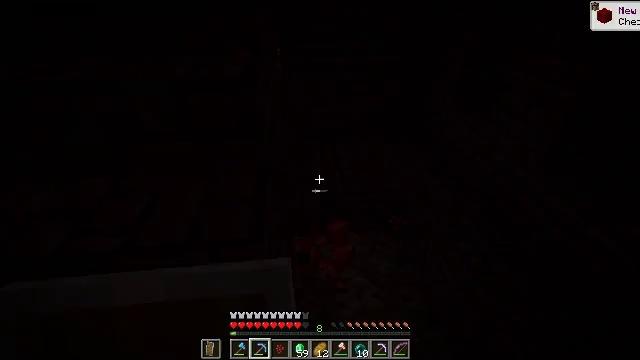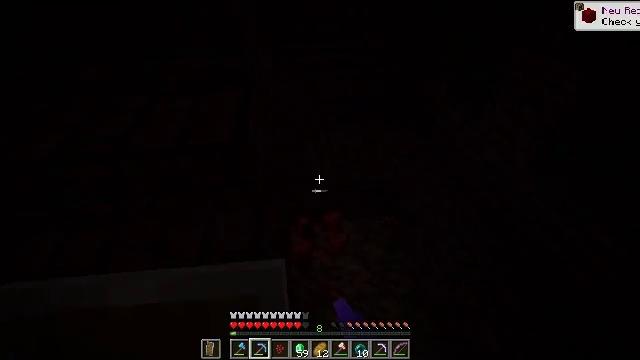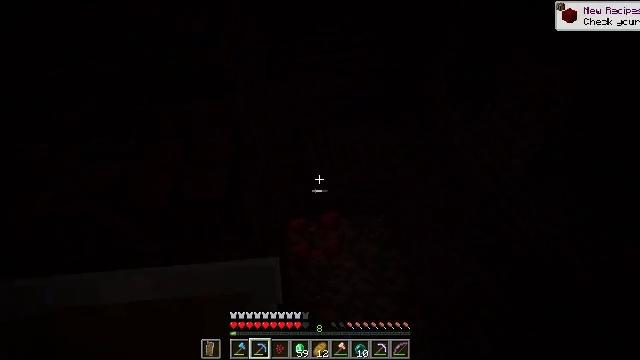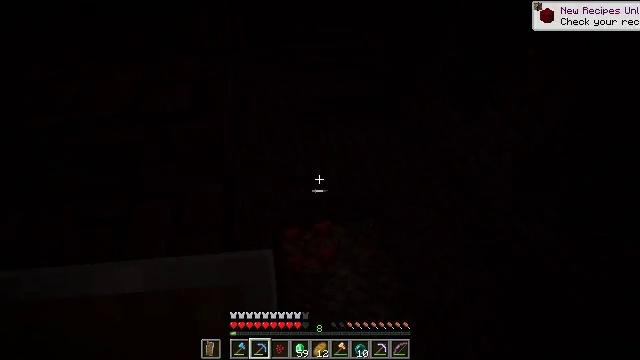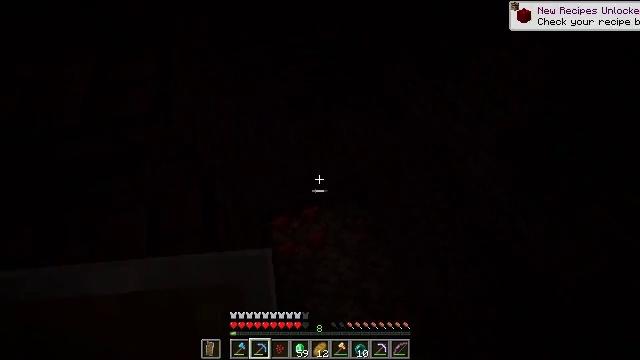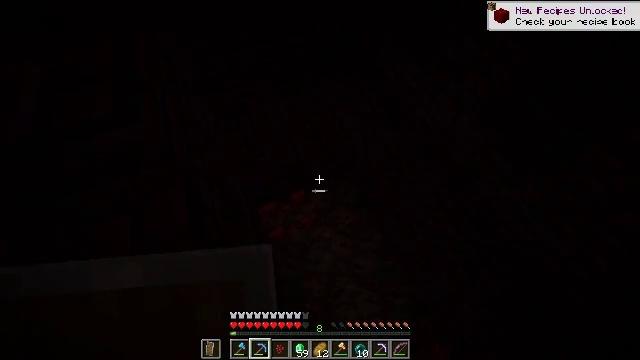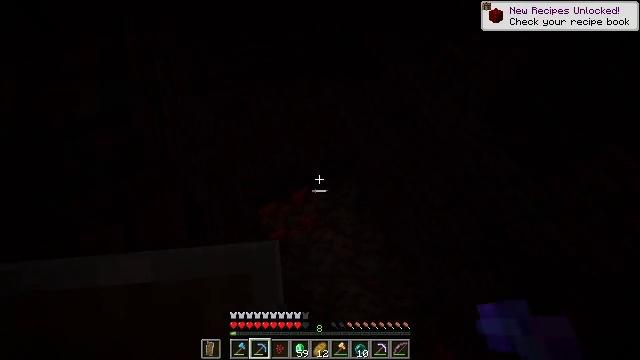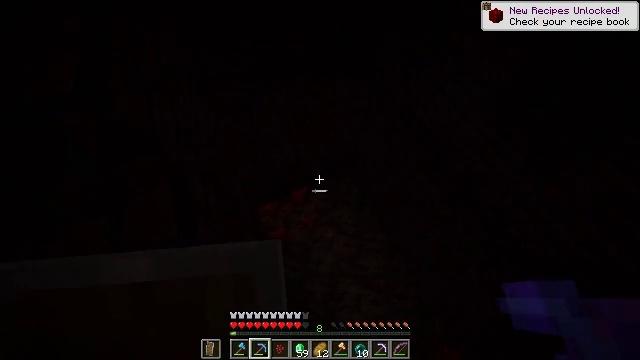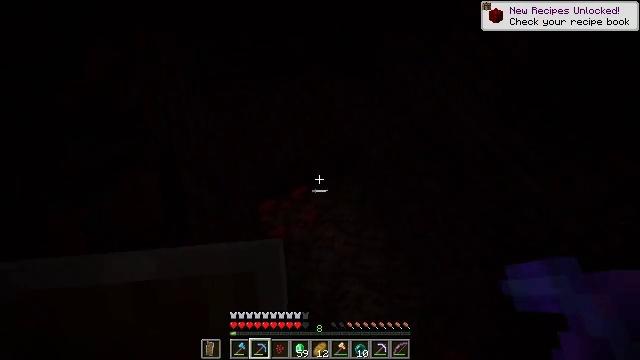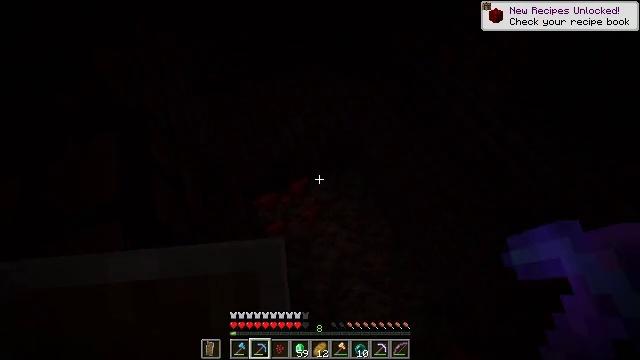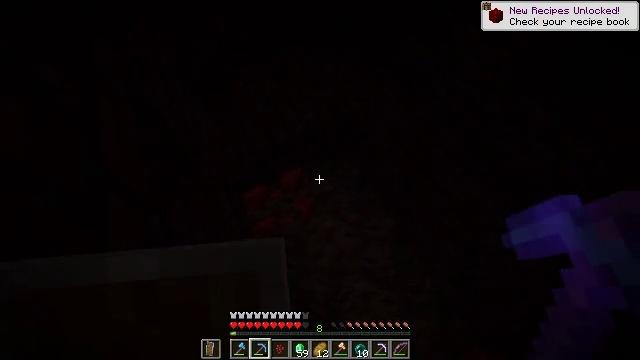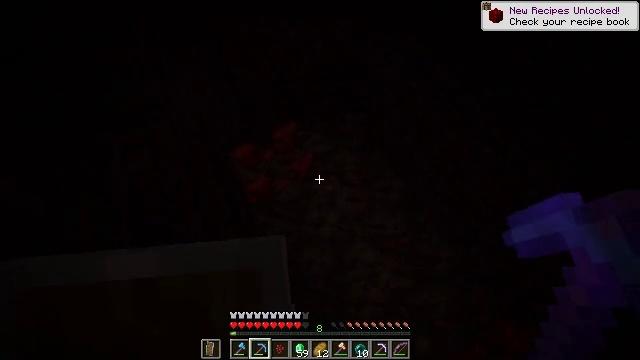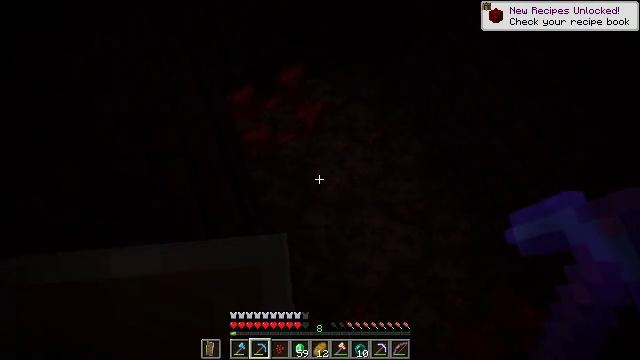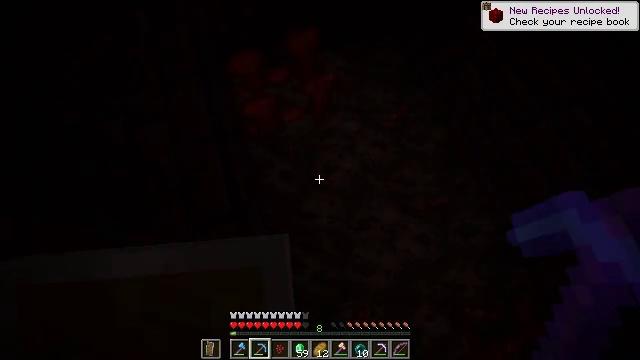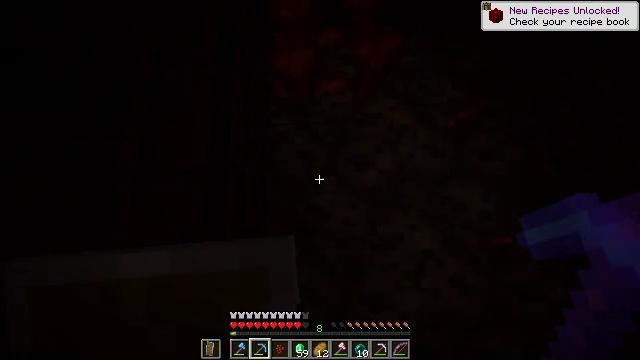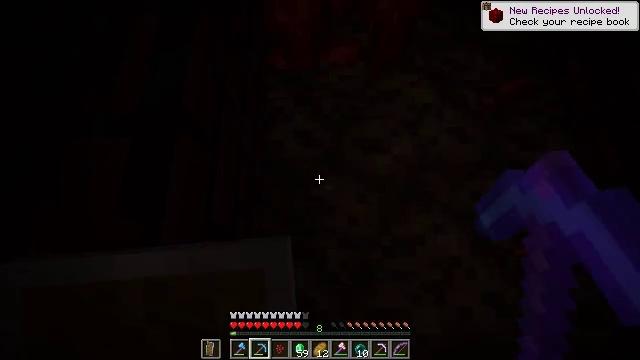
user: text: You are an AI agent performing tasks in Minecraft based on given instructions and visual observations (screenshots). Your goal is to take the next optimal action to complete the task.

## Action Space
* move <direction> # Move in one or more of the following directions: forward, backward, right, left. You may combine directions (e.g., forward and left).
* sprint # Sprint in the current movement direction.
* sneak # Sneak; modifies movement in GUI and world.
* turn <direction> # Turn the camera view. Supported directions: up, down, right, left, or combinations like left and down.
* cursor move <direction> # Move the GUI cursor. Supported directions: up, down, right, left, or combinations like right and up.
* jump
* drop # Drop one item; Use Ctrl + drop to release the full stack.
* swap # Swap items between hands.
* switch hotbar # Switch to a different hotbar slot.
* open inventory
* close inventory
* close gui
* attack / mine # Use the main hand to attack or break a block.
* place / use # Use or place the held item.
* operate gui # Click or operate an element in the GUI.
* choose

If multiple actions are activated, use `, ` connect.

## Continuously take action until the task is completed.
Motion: motion action
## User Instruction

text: Retrieve nether wart from the ground.
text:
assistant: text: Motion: move forward, turn right and down, attack / mine
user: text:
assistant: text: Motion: move forward, turn down, attack / mine
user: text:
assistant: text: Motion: move forward, turn right and down, attack / mine
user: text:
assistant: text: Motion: turn right and down, attack / mine
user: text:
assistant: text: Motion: turn right and down, attack / mine
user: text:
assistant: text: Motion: attack / mine
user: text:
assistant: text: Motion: attack / mine
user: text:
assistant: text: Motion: attack / mine
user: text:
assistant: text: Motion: attack / mine
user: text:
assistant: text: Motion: turn right
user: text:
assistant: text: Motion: turn down
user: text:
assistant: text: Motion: move forward, turn left and down
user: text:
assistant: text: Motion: move forward, turn left and down
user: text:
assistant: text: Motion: move forward, turn left and up, attack / mine
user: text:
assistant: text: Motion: turn left, attack / mine
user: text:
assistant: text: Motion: attack / mine
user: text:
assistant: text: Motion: attack / mine
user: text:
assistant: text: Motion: turn right, attack / mine
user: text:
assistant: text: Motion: turn right and up, attack / mine
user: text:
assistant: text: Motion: turn up, attack / mine
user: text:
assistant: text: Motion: move left, turn right and up, attack / mine
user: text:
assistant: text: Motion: move left, turn right and up, attack / mine
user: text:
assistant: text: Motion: move left, turn right and up, attack / mine
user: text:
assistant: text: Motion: move left, turn right and up, attack / mine
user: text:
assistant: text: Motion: move left, turn right and up, attack / mine
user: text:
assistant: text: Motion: move left, turn right and up, attack / mine
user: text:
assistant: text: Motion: move left, turn right and up, attack / mine
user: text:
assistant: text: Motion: move left, turn right, attack / mine
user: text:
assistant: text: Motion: move left, turn right and down, attack / mine
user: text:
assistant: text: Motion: move left, turn right, attack / mine